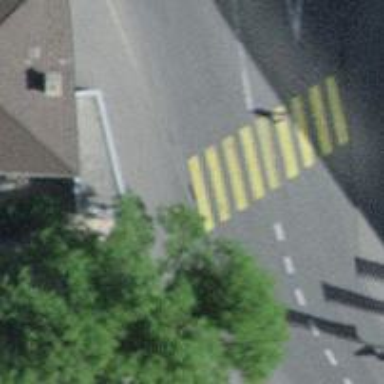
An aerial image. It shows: Uncontrolled zebra crossing on the road.